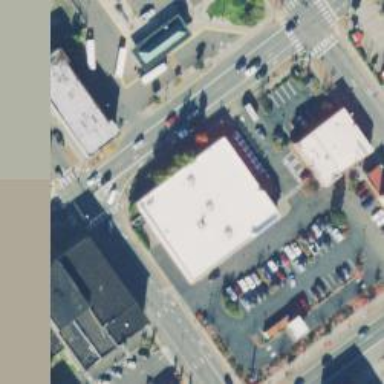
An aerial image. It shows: Pharmacy providing healthcare services.